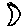
Label: moon